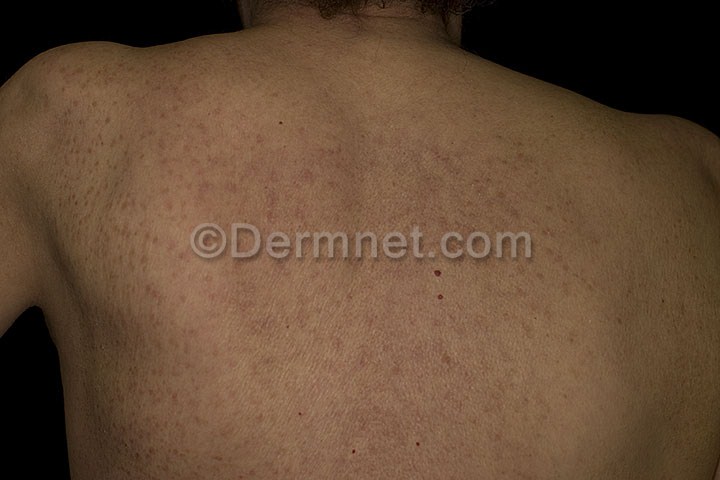
Disease: Systemic Disease